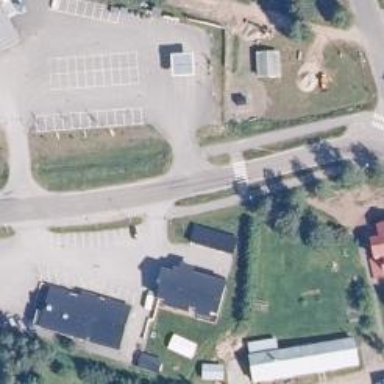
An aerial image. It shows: Asphalt cycleway.